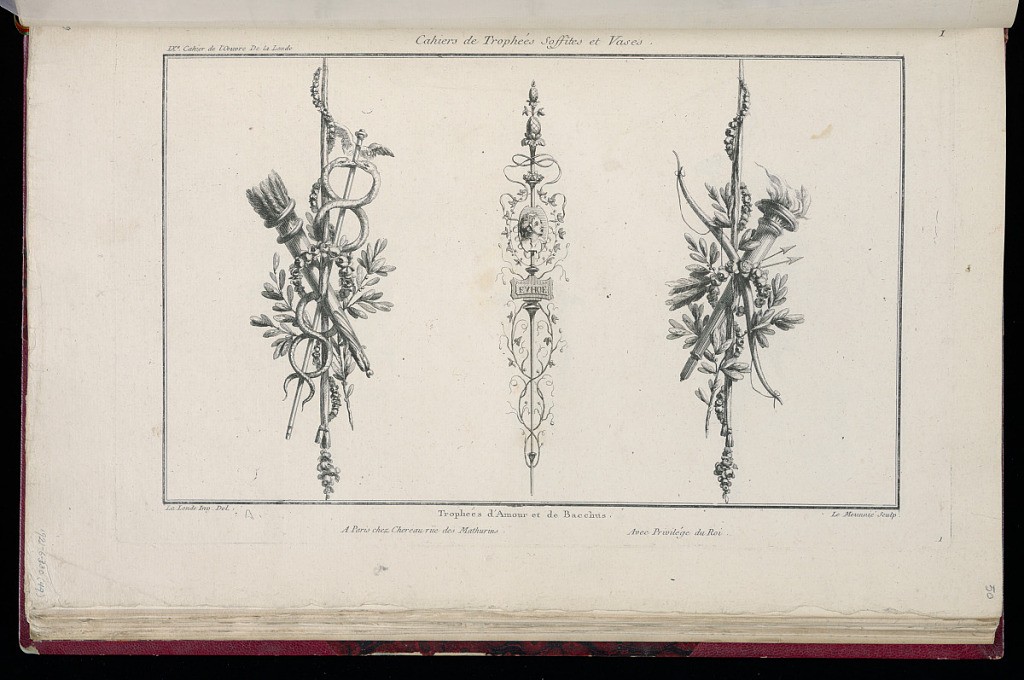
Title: Trophées d'Amour et de Bacchus
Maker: Richard de Lalonde, French, active 1780–96
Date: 1775-1788
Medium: Etching on off-white laid paper
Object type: Print
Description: Three trophy designs. The trophy on the left has a quiver and a winged staff wrapped by snakes. The middle trophy has a portrait medallion of a bacchante, surrounded by ivy, and a carved plate below with the words "EVHOE"; at the top of the staff are two pinecones. The trophy on the right has a staff wrapped by a garland of flowers, a bow and arrows, and a torch. The plate is signed and numbered.